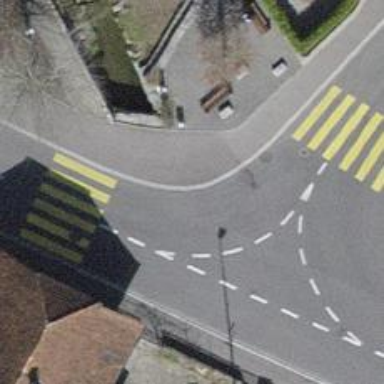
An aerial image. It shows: Kerb serving as barrier.